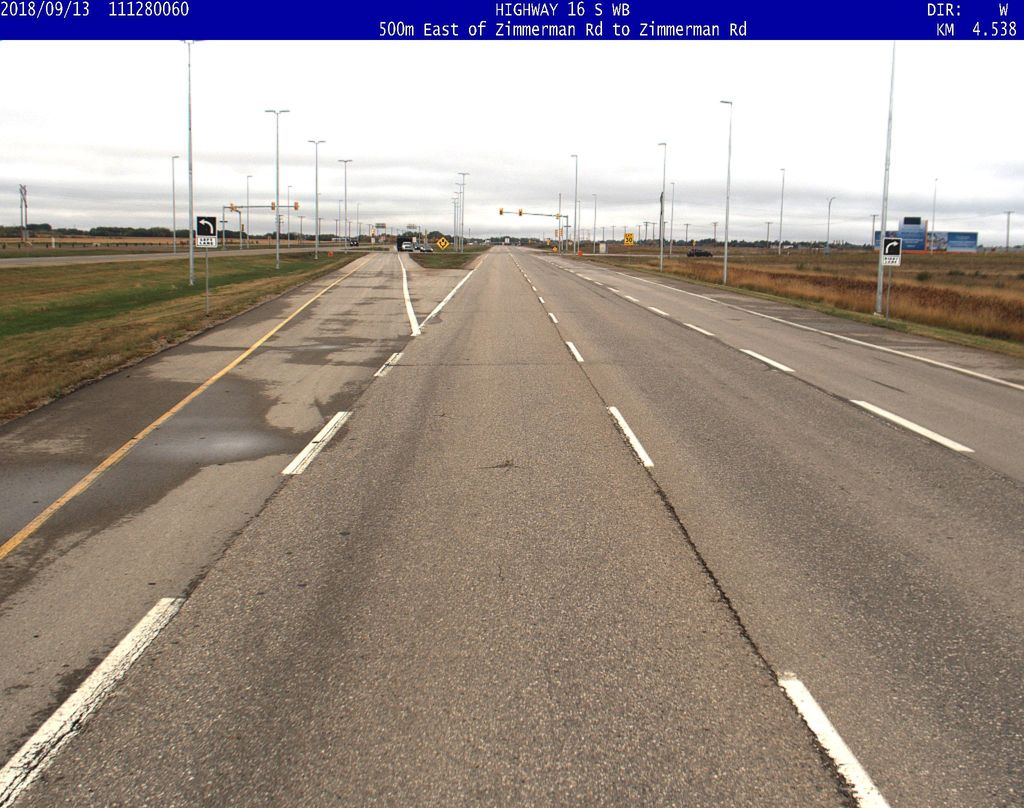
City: saskatoon